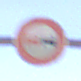
Verkehrszeichen: Ueberholverbot
Umgebung: Outdoor, RoadRail
Tageszeit: Midday
Wetter: Clear
Licht: Natural
Jahreszeit: NotSpecified
Kontrast: HighContrast